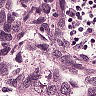
Metastatic tissue present: yes